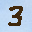
Label: 3